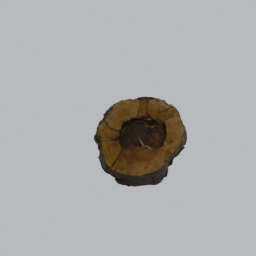
Label: nature